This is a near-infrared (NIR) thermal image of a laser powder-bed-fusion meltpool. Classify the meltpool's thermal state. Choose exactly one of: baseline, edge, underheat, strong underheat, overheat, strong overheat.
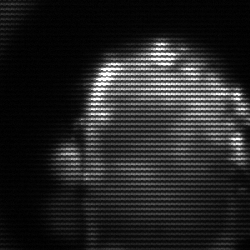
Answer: baseline